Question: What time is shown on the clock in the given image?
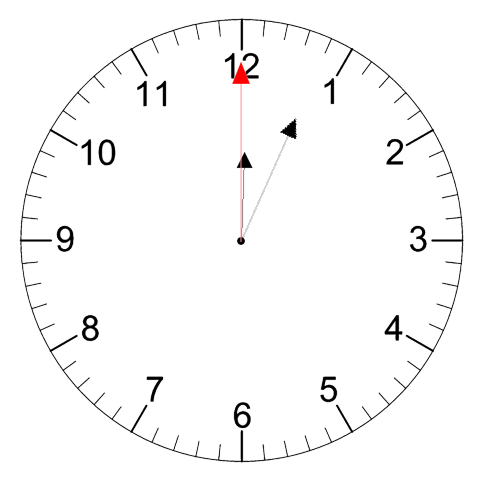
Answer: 12:04:00